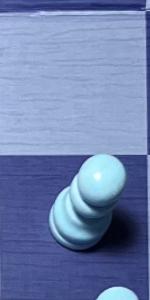
Label: Pawn_White